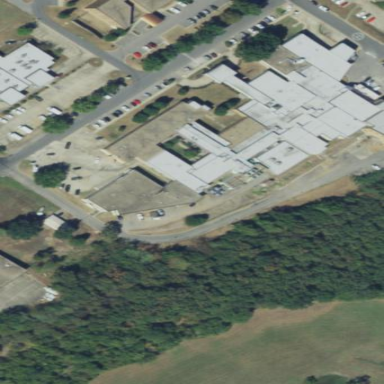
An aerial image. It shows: Healthcare facility identified as hospital.